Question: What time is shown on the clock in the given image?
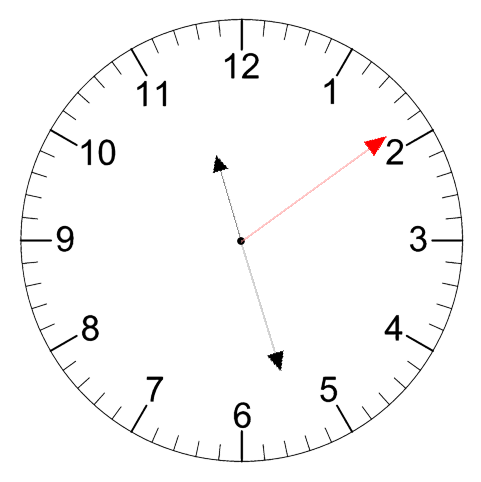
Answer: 11:27:09